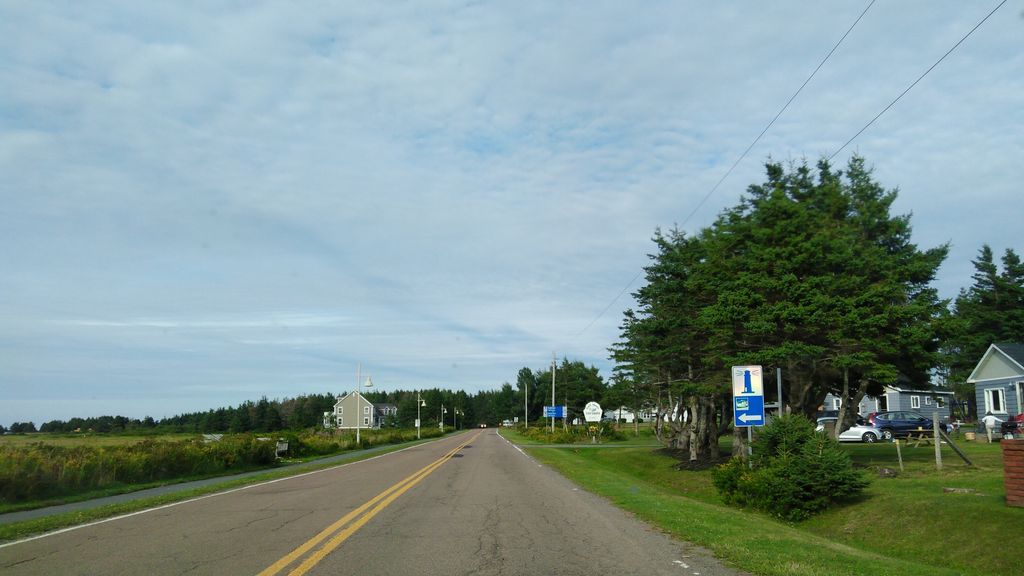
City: charlottetown